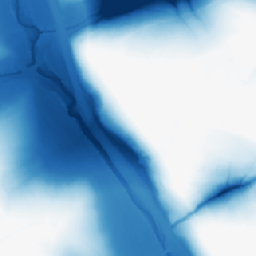
Category: morphological
Decomposition family: morphological
Decomposition parameters: operation: closing
size: 100
Upsampling method: area
Upsampling parameters: scale: 8
Upsampling scale: 8